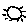
Label: sun